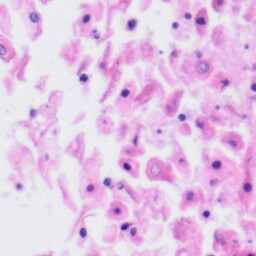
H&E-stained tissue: Tonsil